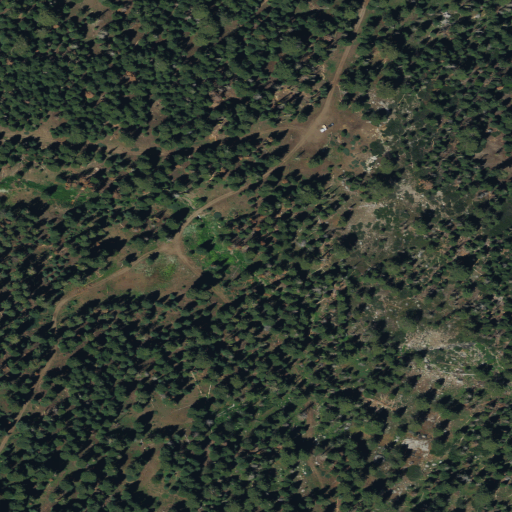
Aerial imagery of plain(s) in California named Spicer Meadow containing evergreen forest and shrub